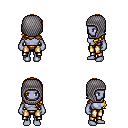
a pixel art fantasy rpg character, female body template, dark elf, purple skin, leather shoulder armor, gold greaves, blonde left-swept hairstyle, chain hood, four views (front, back, left, right), 2x2 character sprite sheet, small pixel art, hard edges, no anti-aliasing